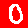
Digit: 0